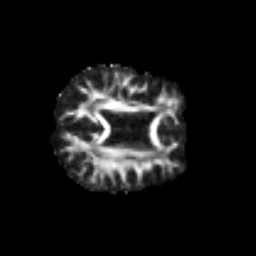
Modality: FA
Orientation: axial
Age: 40
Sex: female
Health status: ill
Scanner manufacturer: siemens
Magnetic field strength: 3 T
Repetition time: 8.7 s
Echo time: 0.11 s